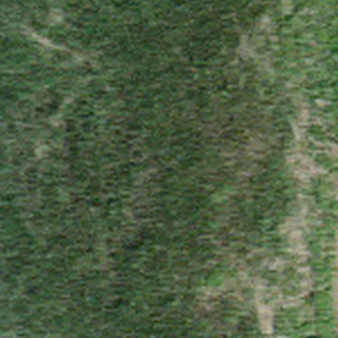
Label: other